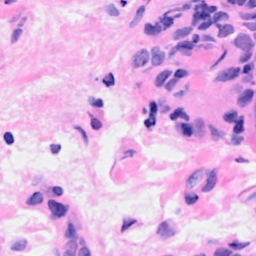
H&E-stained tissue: Breast